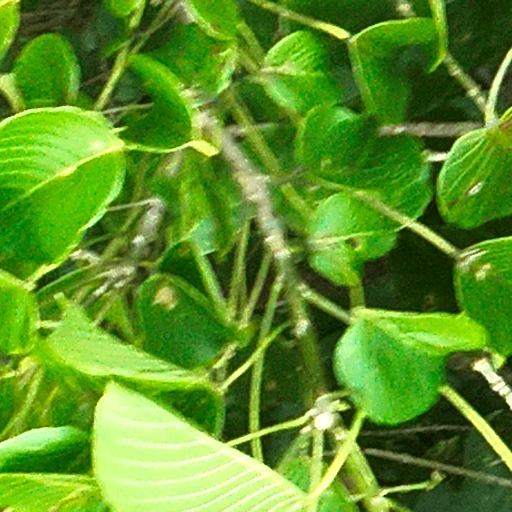
Species: Hura crepitans
GBIF accepted scientific name: Hura crepitans
Crown area (m\u00b2): 220.013